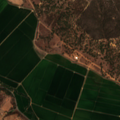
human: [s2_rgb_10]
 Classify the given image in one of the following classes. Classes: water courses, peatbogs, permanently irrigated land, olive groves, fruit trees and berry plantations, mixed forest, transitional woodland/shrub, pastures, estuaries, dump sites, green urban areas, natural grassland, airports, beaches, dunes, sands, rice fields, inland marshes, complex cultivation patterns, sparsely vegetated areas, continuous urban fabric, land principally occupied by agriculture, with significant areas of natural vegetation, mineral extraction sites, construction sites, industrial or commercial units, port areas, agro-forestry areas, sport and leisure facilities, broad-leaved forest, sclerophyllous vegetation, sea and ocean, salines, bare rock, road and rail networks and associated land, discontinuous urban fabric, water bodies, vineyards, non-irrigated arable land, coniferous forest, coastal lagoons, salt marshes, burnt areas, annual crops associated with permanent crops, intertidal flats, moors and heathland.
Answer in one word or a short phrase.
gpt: rice fields, annual crops associated with permanent crops, agro-forestry areas, broad-leaved forest